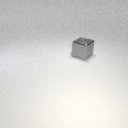
large gray metal cube